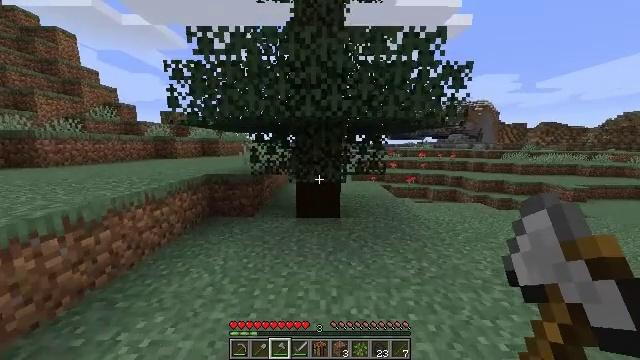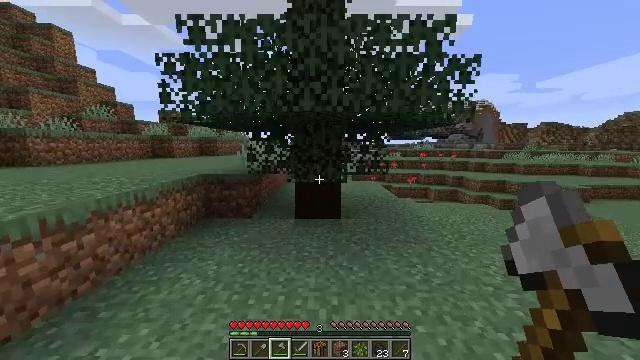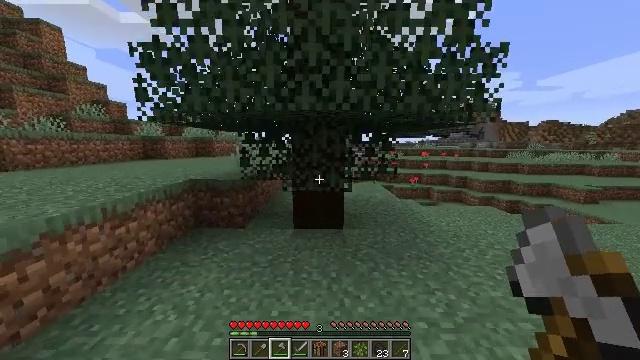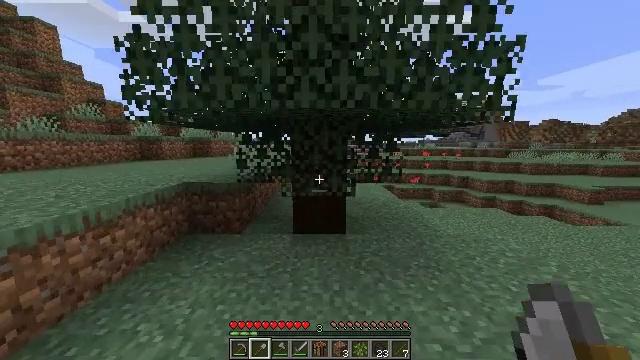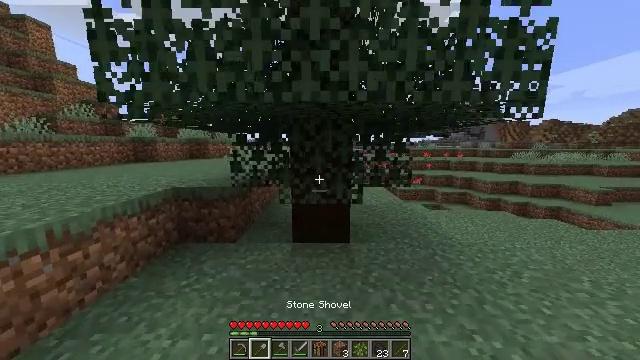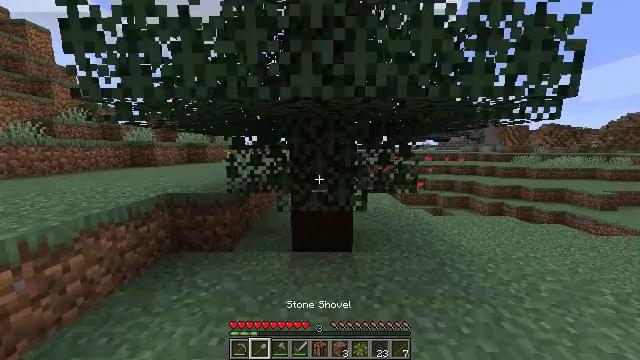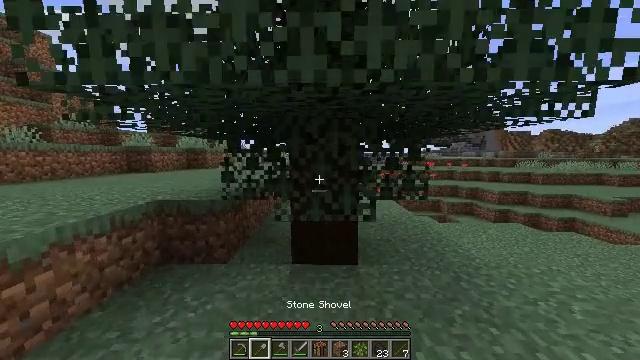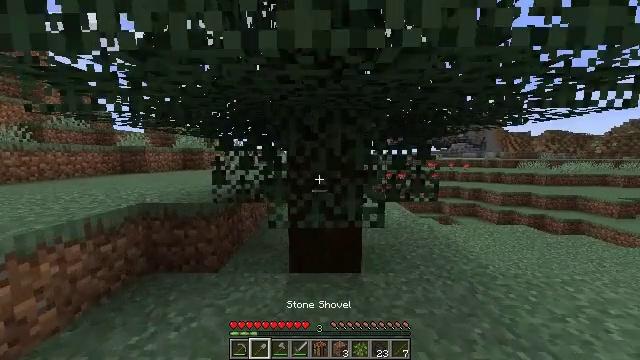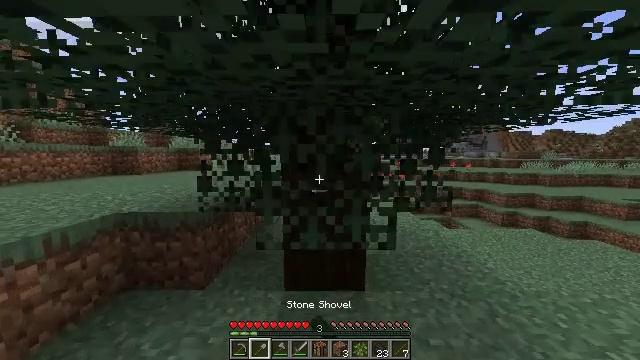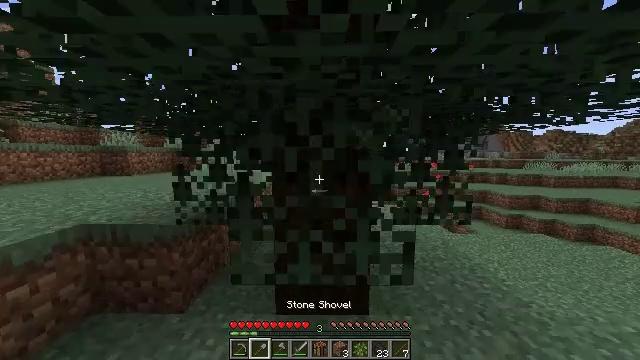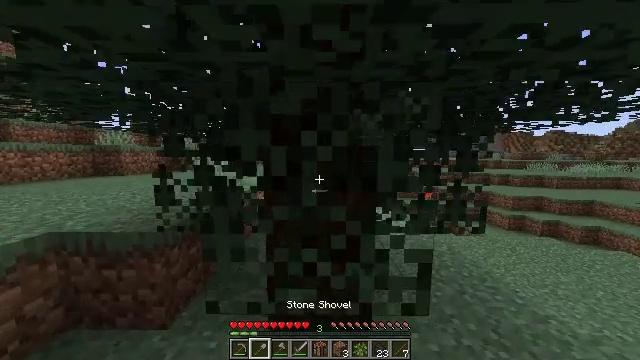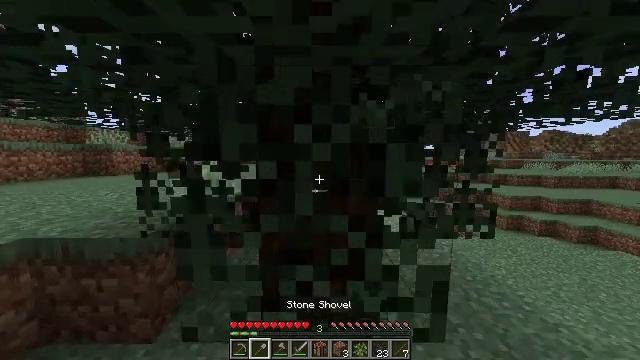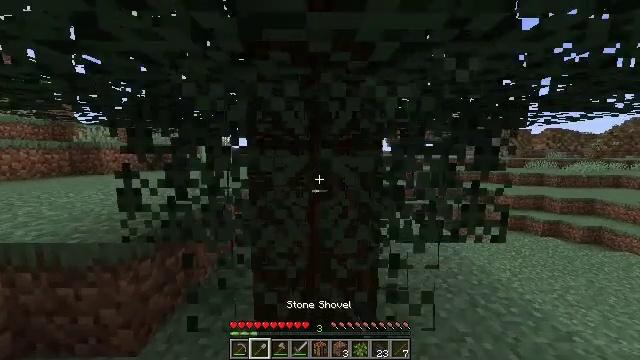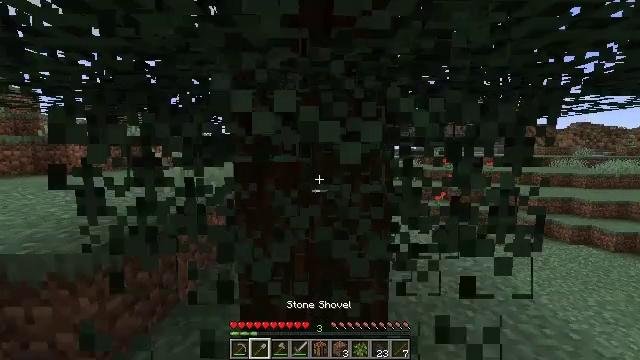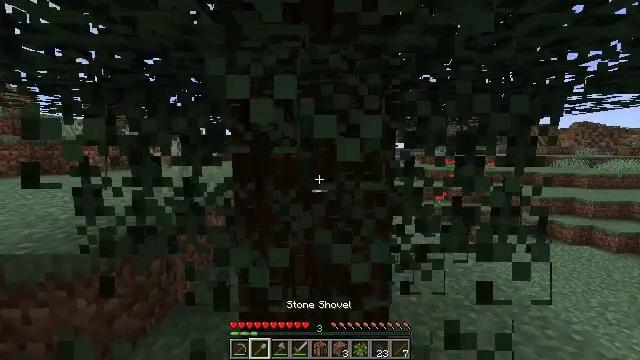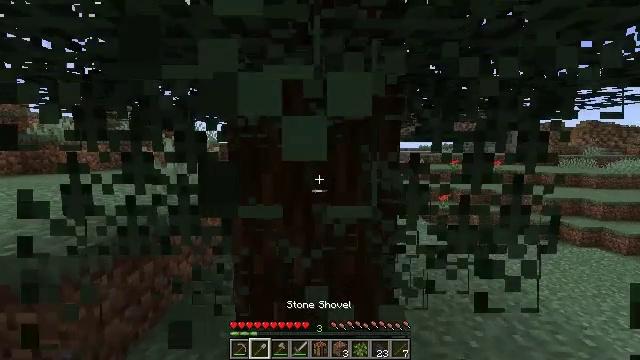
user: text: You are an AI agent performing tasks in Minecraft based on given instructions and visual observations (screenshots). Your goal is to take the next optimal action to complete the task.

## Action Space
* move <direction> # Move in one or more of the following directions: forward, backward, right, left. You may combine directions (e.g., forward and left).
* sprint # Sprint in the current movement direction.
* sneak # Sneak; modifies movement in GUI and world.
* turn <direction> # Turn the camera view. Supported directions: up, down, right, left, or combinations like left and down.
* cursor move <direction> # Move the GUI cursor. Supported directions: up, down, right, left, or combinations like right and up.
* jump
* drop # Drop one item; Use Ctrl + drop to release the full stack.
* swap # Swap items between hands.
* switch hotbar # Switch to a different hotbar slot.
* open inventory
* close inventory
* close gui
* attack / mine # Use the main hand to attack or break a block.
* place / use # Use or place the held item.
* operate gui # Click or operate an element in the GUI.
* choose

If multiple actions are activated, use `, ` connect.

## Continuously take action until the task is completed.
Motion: motion action
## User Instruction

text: Mine spruce leaves from the tree.
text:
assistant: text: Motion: move forward
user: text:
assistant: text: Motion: move forward
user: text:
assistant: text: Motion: move forward, switch to hotbar 2
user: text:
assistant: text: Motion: move forward, switch to hotbar 2
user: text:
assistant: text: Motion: move forward, turn up, switch to hotbar 2
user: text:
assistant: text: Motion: move forward, turn up, switch to hotbar 2
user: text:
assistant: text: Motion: move forward, attack / mine
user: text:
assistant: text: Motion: move forward, attack / mine
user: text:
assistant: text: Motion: move forward, attack / mine
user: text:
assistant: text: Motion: move forward, attack / mine
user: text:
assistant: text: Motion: attack / mine
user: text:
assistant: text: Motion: attack / mine
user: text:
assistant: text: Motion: attack / mine
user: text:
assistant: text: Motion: attack / mine
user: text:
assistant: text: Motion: attack / mine
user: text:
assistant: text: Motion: attack / mine
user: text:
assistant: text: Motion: attack / mine
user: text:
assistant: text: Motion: attack / mine
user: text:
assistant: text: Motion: attack / mine
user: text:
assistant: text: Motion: move forward, turn right and up, attack / mine
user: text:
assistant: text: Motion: move forward, turn right and up, attack / mine
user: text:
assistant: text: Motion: move forward, turn right and up, attack / mine
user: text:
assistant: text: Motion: move forward, turn right and up, attack / mine
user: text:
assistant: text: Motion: turn up, attack / mine
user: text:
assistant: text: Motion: turn up, attack / mine
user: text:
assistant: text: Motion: turn up, attack / mine
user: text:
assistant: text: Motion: turn up, attack / mine
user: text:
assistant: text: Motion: turn up, attack / mine
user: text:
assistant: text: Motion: turn left and up, attack / mine
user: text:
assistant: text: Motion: turn up, attack / mine